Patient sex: M
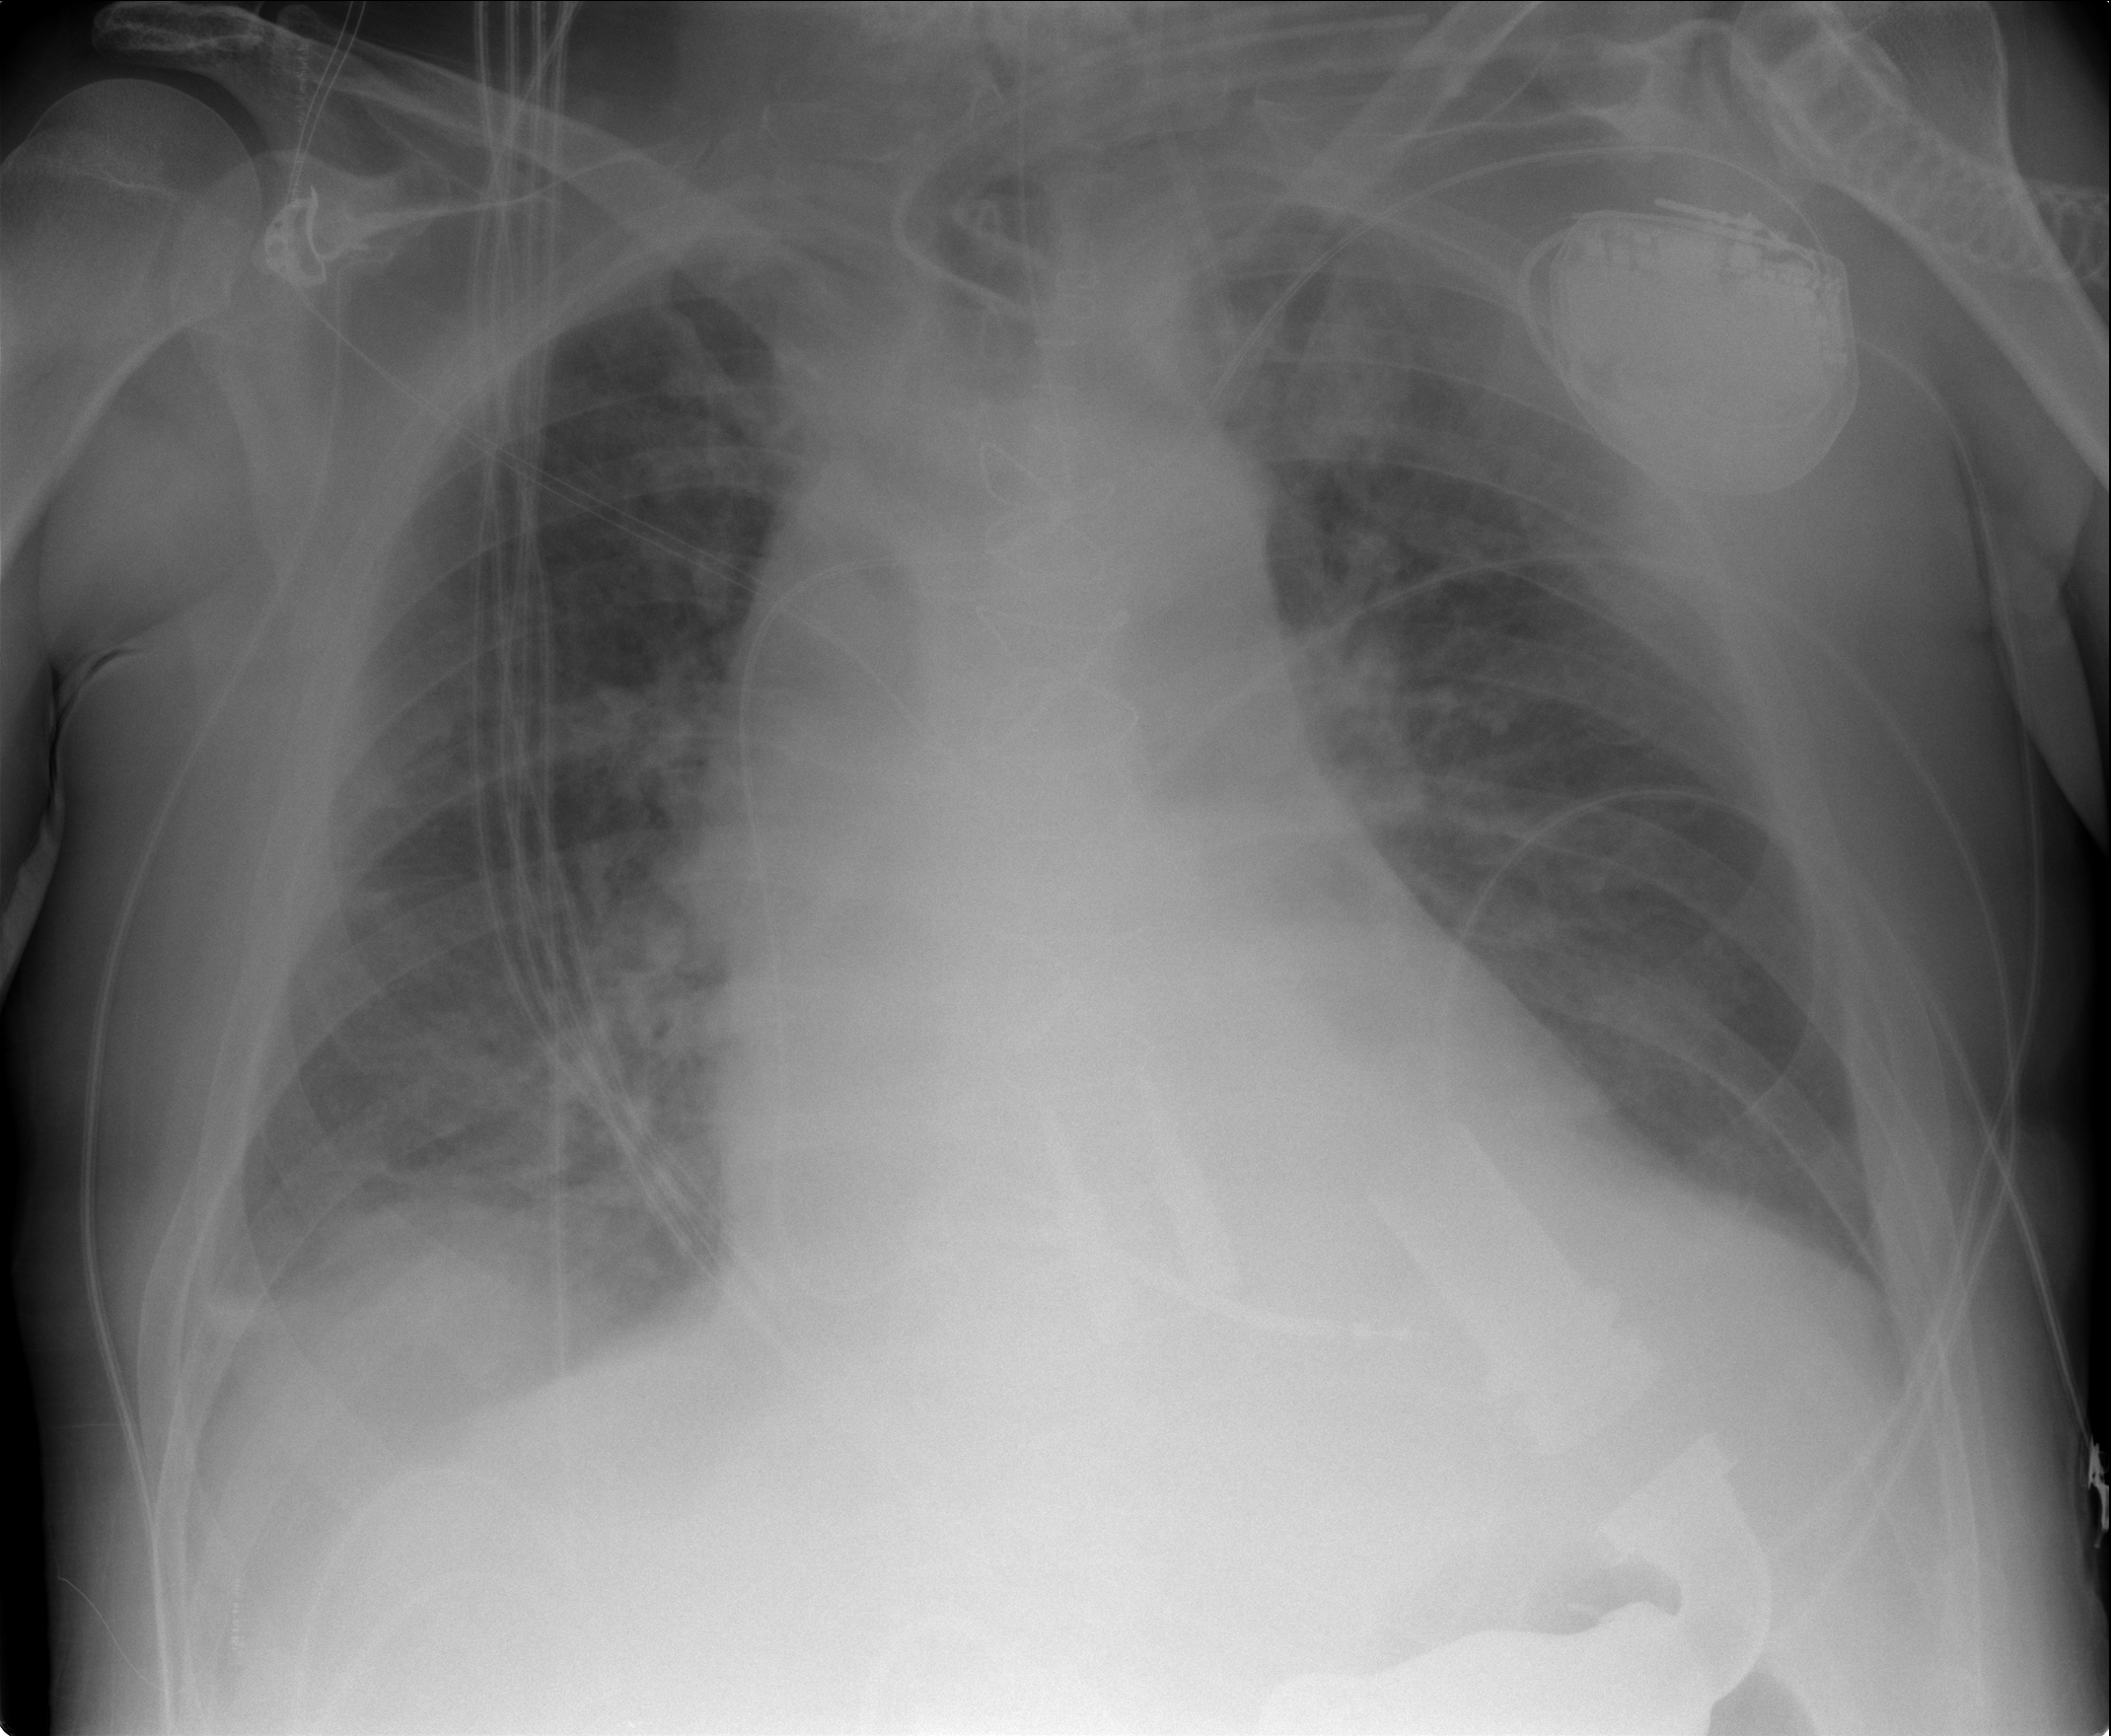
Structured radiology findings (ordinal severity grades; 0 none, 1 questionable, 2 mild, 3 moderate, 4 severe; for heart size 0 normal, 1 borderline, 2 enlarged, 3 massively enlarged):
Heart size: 2
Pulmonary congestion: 2
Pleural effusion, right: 2
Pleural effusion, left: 0
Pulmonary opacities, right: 2
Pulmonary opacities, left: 0
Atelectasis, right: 2
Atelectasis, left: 0